【题型】填空题　【知识点】解析几何　【难度】medium
已知曲线 \(C_1: |y| = x + 2\) 与曲线 \(C_2: (x - a)^2 + y^2 = 4\) 恰有两个公共点，则实数 \(a\) 的取值范围为 \underline{\quad\quad\quad}。
【解答】
【答案】$(-4,0)\cup\{2\sqrt{2}-2\}$

【分析】

根据 \(|y|=x+2\) 与 \((x-a)^2+y^2=4\) 的位置关系分析可得。

【详解】

如图：\(|y|=x+2\) 与 \(x\) 轴交点为 \(A(-2,0)\)，

当点 \(A\) 在圆 \(C_2\) 外，

则 \(|y|=x+2\) 表示的两条射线与圆相切与 \(C_2\) 相切时恰有两个公共点，

联立 \((x-a)^2+y^2=4\) 得 \(2x^2+(4-2a)x+a^2=0\)，

由 \(\Delta=(4-2a)^2-4\times 2\times a^2=0\)，

得 \(a=-2\pm 2\sqrt{2}\)，

因 \(|y|=x+2\)，所以 \(x\ge -2\)，

故 \(a=-2+2\sqrt{2}\)，

当点 \(A\) 在圆 \(C_2\) 上，

如图，此时 \(|y|=x+2\) 与 \((x-a)^2+y^2=4\) 有 3 个或 1 个交点不符合题意，

当点 \(A\) 在圆 \(C_2\) 内，

如图，此时 \(|y|=x+2\) 与 \((x-a)^2+y^2=4\) 有 2 个交点符合题意，

此时，\((-2-a)^2 + 0^2 < 4\)，

得 \(-4 < a < 0\)

综上 \(a\) 的取值范围为：\((-4,0)\cup\{2\sqrt{2}-2\}\)。

故答案为：\((-4,0)\cup\{2\sqrt{2}-2\}\)。
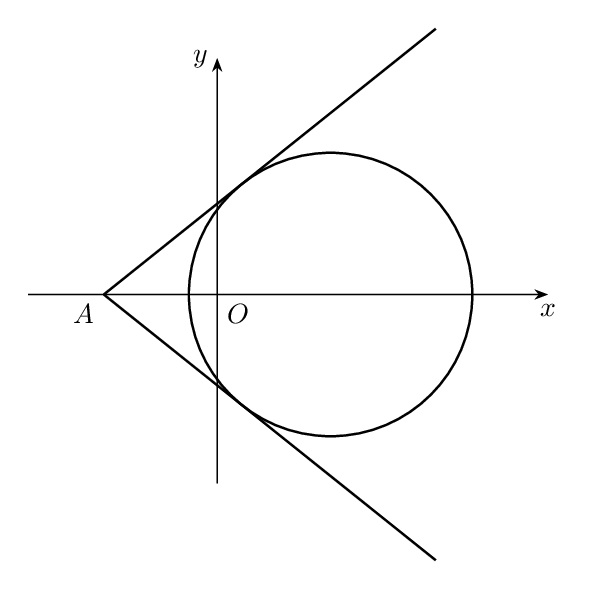
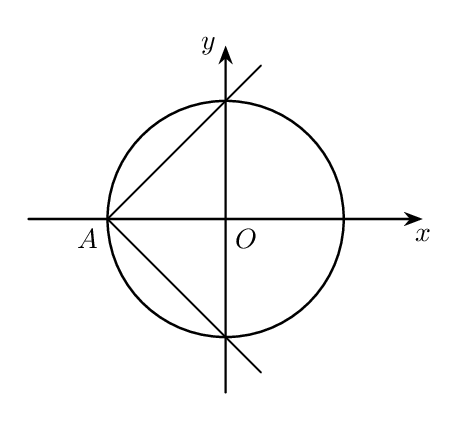
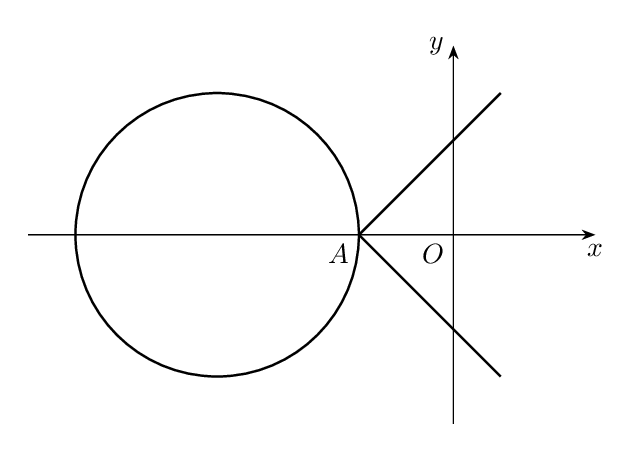
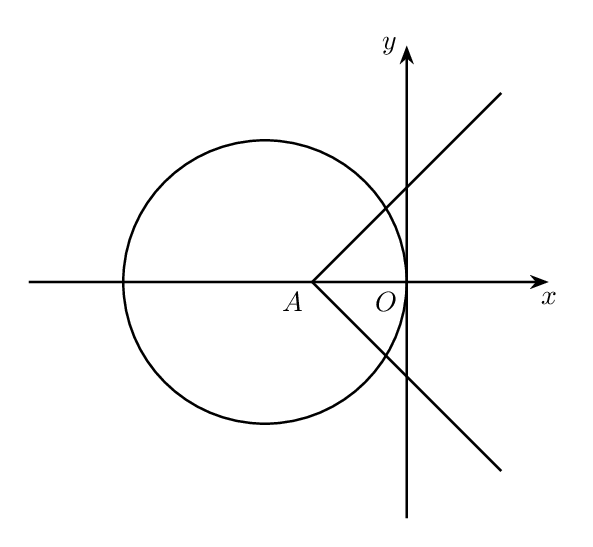